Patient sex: M
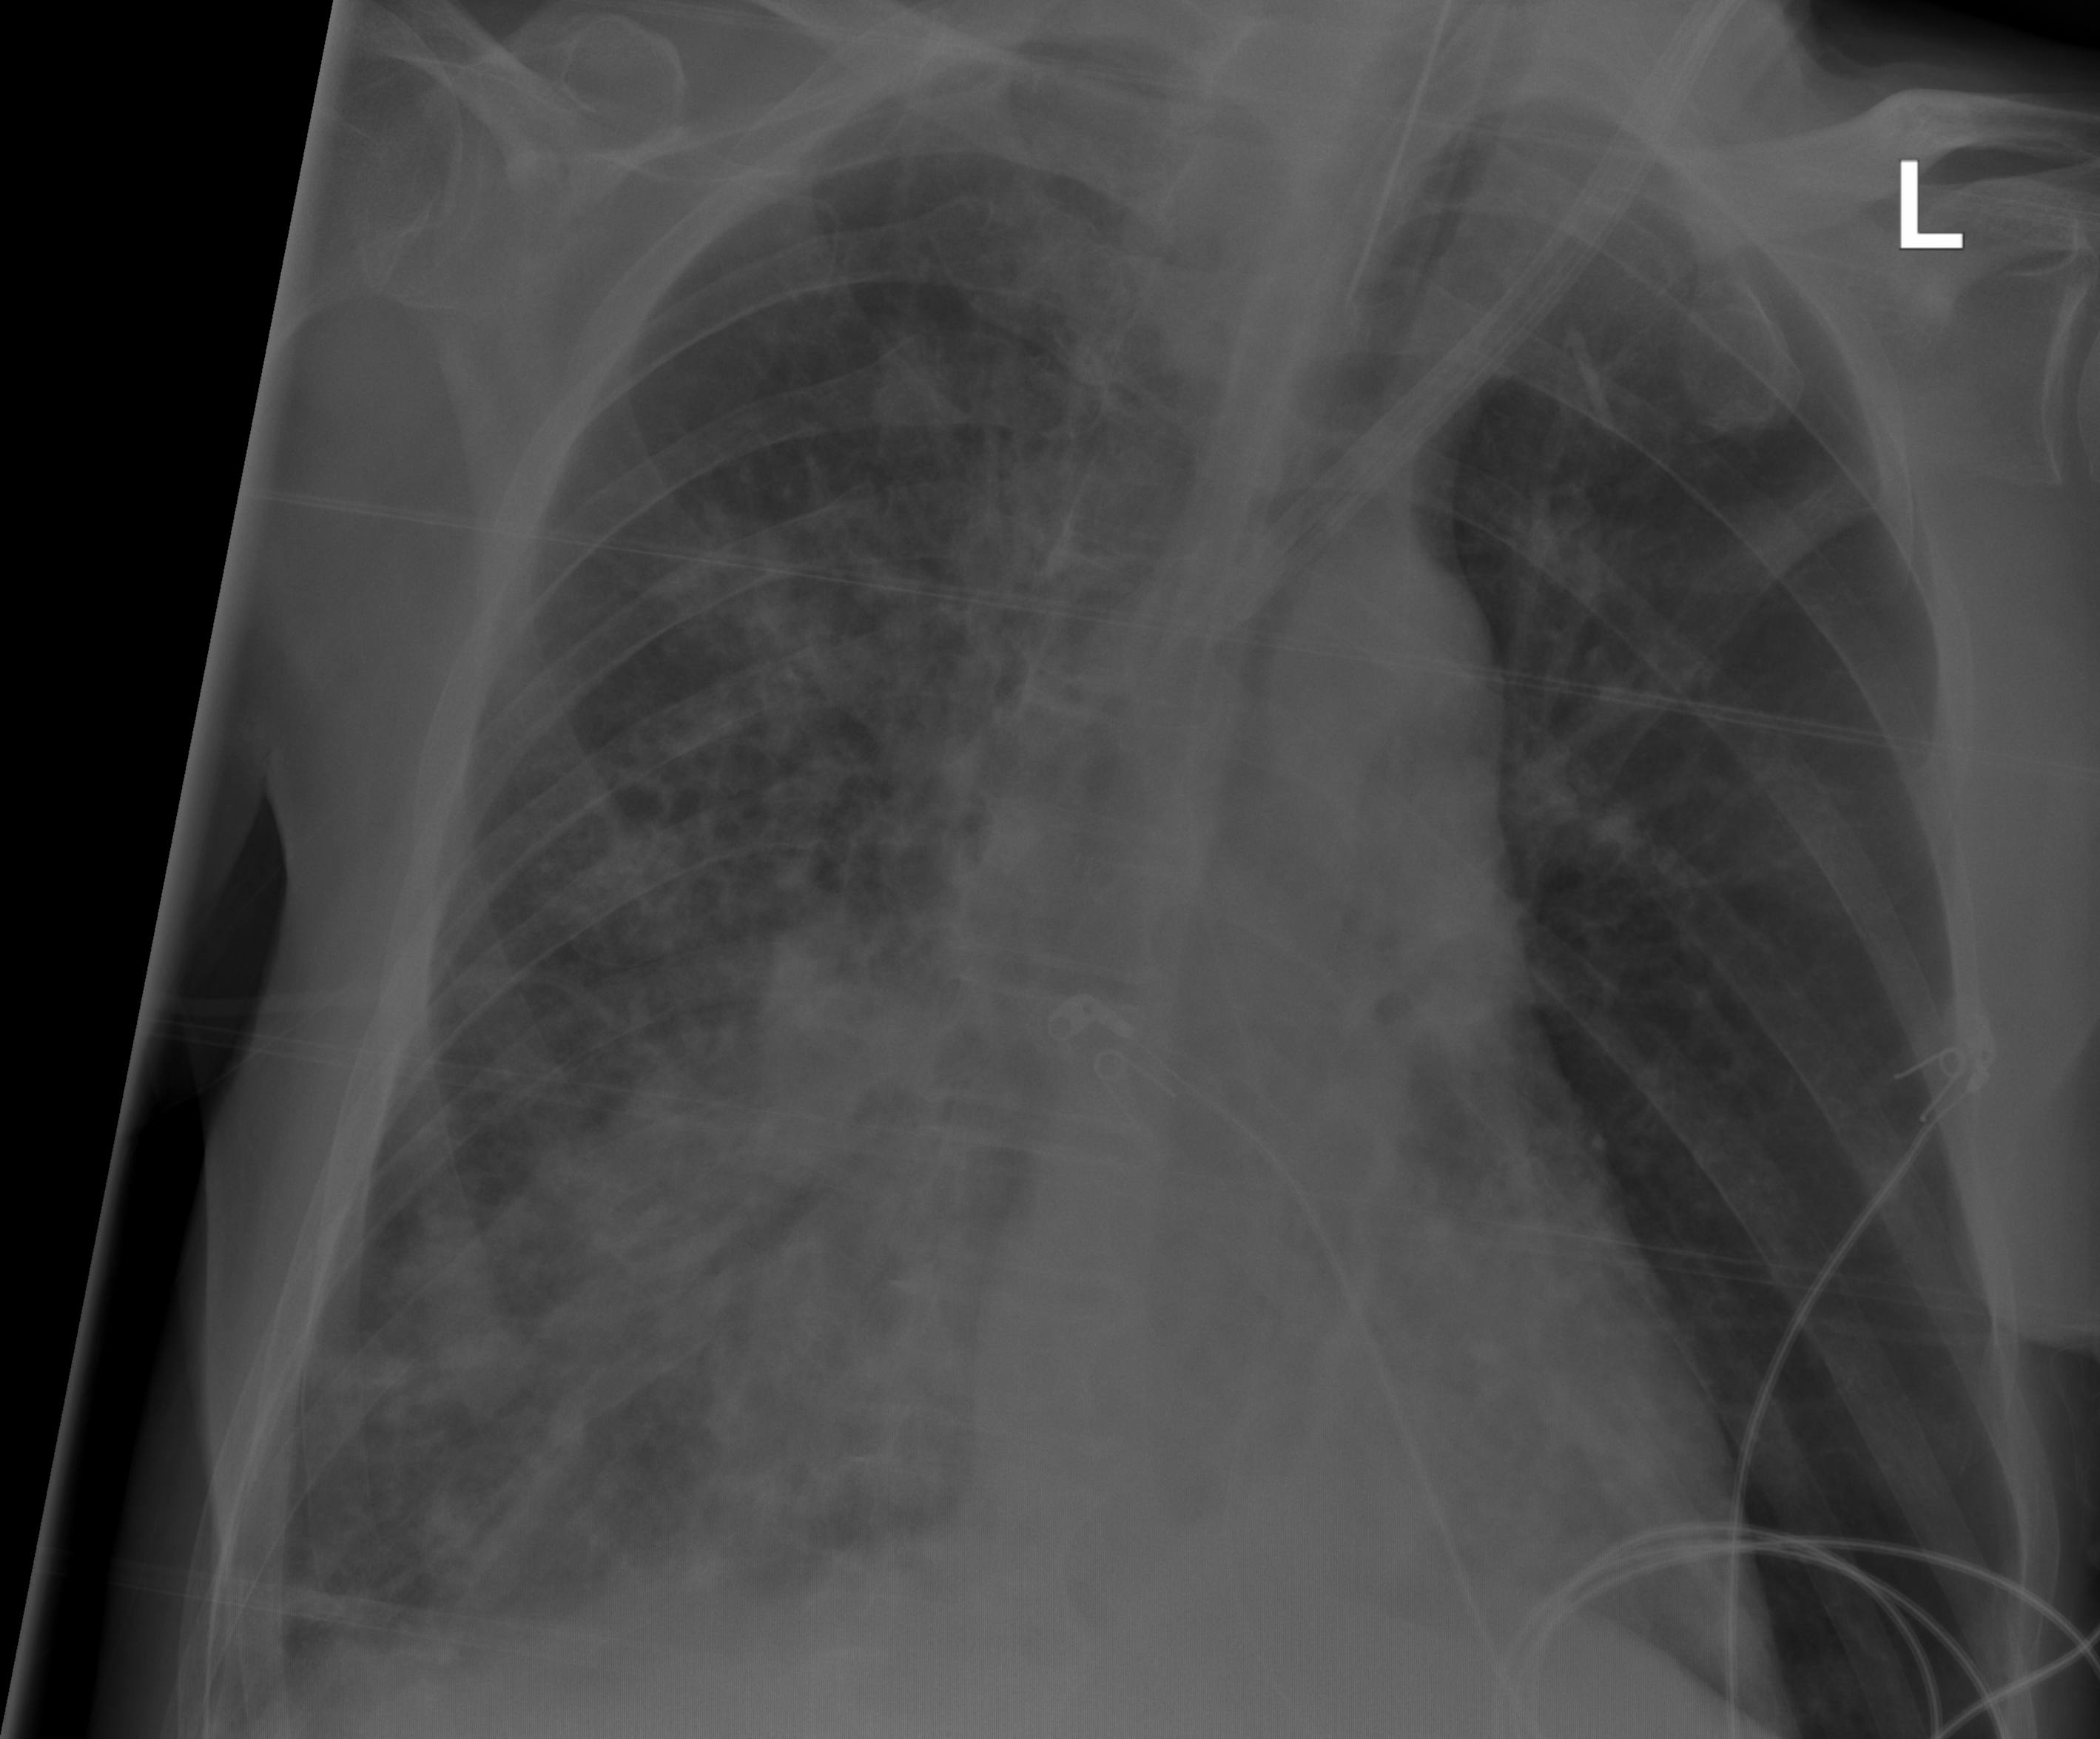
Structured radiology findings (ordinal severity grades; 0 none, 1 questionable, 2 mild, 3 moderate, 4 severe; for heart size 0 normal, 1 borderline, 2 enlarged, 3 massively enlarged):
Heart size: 0
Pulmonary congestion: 0
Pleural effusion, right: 1
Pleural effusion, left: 0
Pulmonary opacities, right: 3
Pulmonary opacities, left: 2
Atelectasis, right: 3
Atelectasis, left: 2